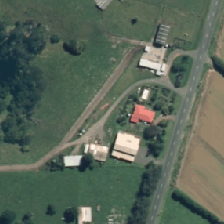
Land cover: shortrotation_cropland